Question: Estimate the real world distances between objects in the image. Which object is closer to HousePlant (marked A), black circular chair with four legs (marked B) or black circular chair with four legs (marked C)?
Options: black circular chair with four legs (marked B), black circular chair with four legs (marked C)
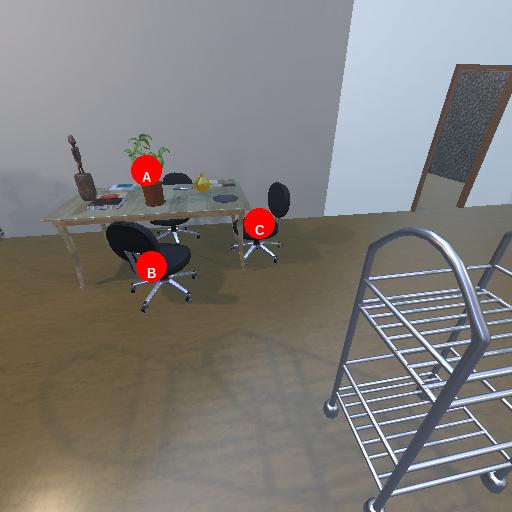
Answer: black circular chair with four legs (marked B)